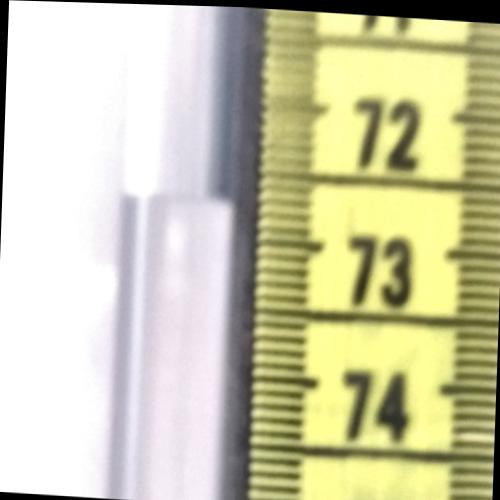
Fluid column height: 72.7 cm